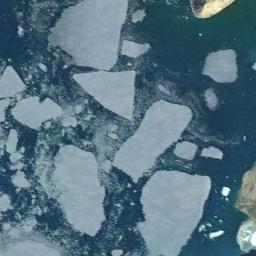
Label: sea_ice